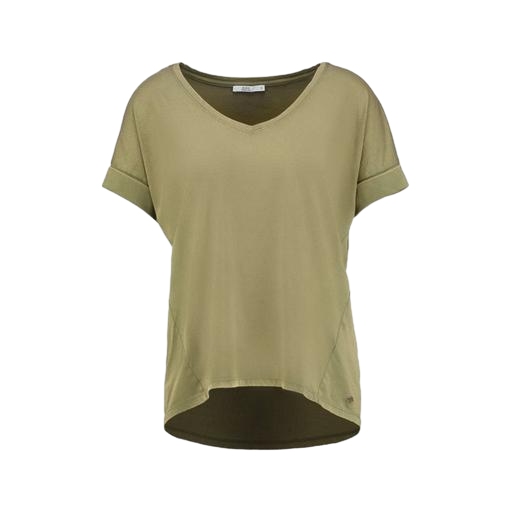
high-low hem t-shirt, short-sleeve top only macy, green scoop-neck tee, white background